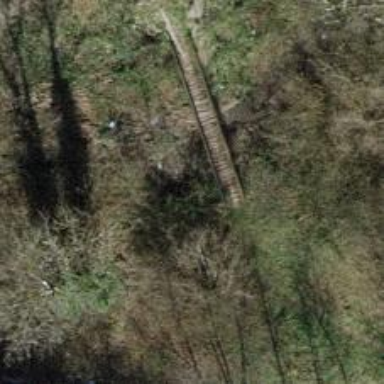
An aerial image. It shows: Bench for seating.